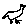
Label: bird